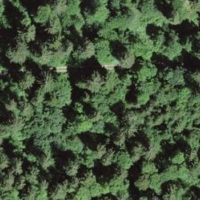
EUNIS habitat code: 44
Species observed at this site:
Petasites albus